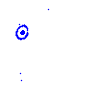
Particle: electron